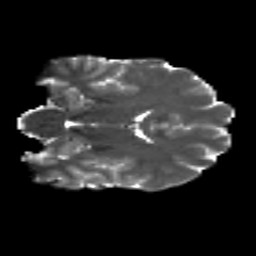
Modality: T2w
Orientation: coronal
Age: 22
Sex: male
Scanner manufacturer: siemens
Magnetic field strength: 3 T
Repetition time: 8.8 s
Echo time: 0.085 s